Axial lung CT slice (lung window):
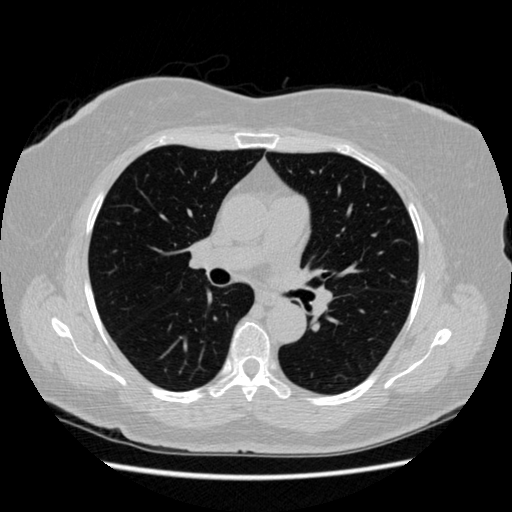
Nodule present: no